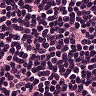
Metastatic tissue present: no